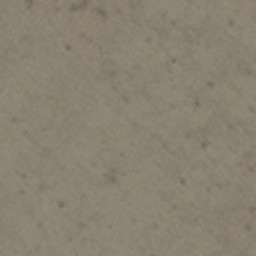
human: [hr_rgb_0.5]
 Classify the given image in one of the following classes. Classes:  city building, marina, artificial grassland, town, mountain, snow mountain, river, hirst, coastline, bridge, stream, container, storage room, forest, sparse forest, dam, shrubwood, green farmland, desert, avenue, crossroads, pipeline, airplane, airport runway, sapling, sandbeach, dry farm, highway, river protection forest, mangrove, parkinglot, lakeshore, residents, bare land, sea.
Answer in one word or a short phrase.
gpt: bare land